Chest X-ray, AP view. Patient: 12 years old, sex F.
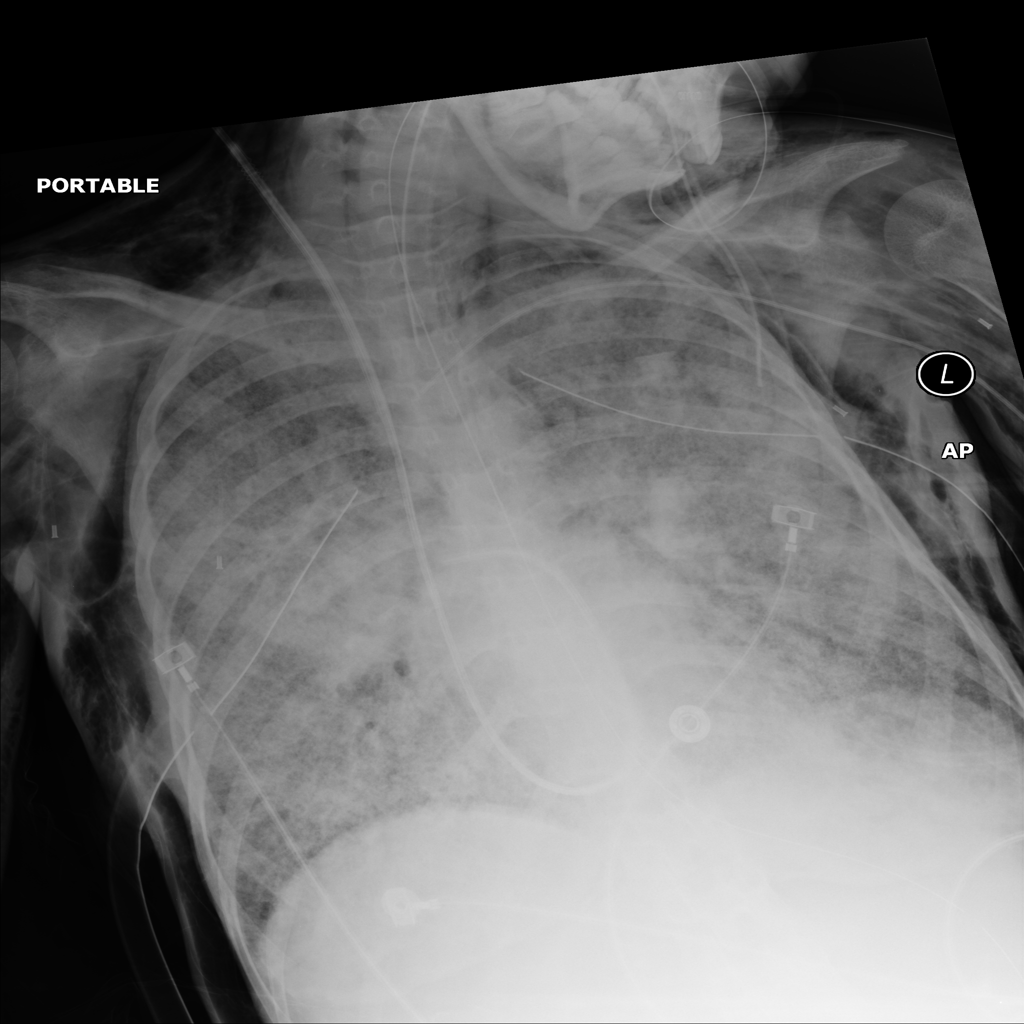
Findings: Emphysema